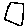
Label: square